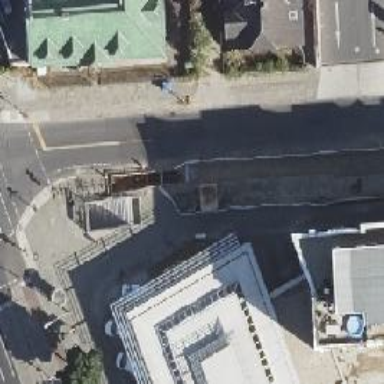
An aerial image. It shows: Subway entrance.